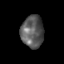
Tissue: skin
Cell type: Epithelial cells
Senescence score: 0.2361
Nuclear area (px): 706
Mean DAPI intensity: 91.575